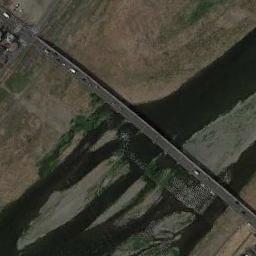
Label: bridge